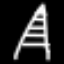
Label: The Eiffel Tower